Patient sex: M
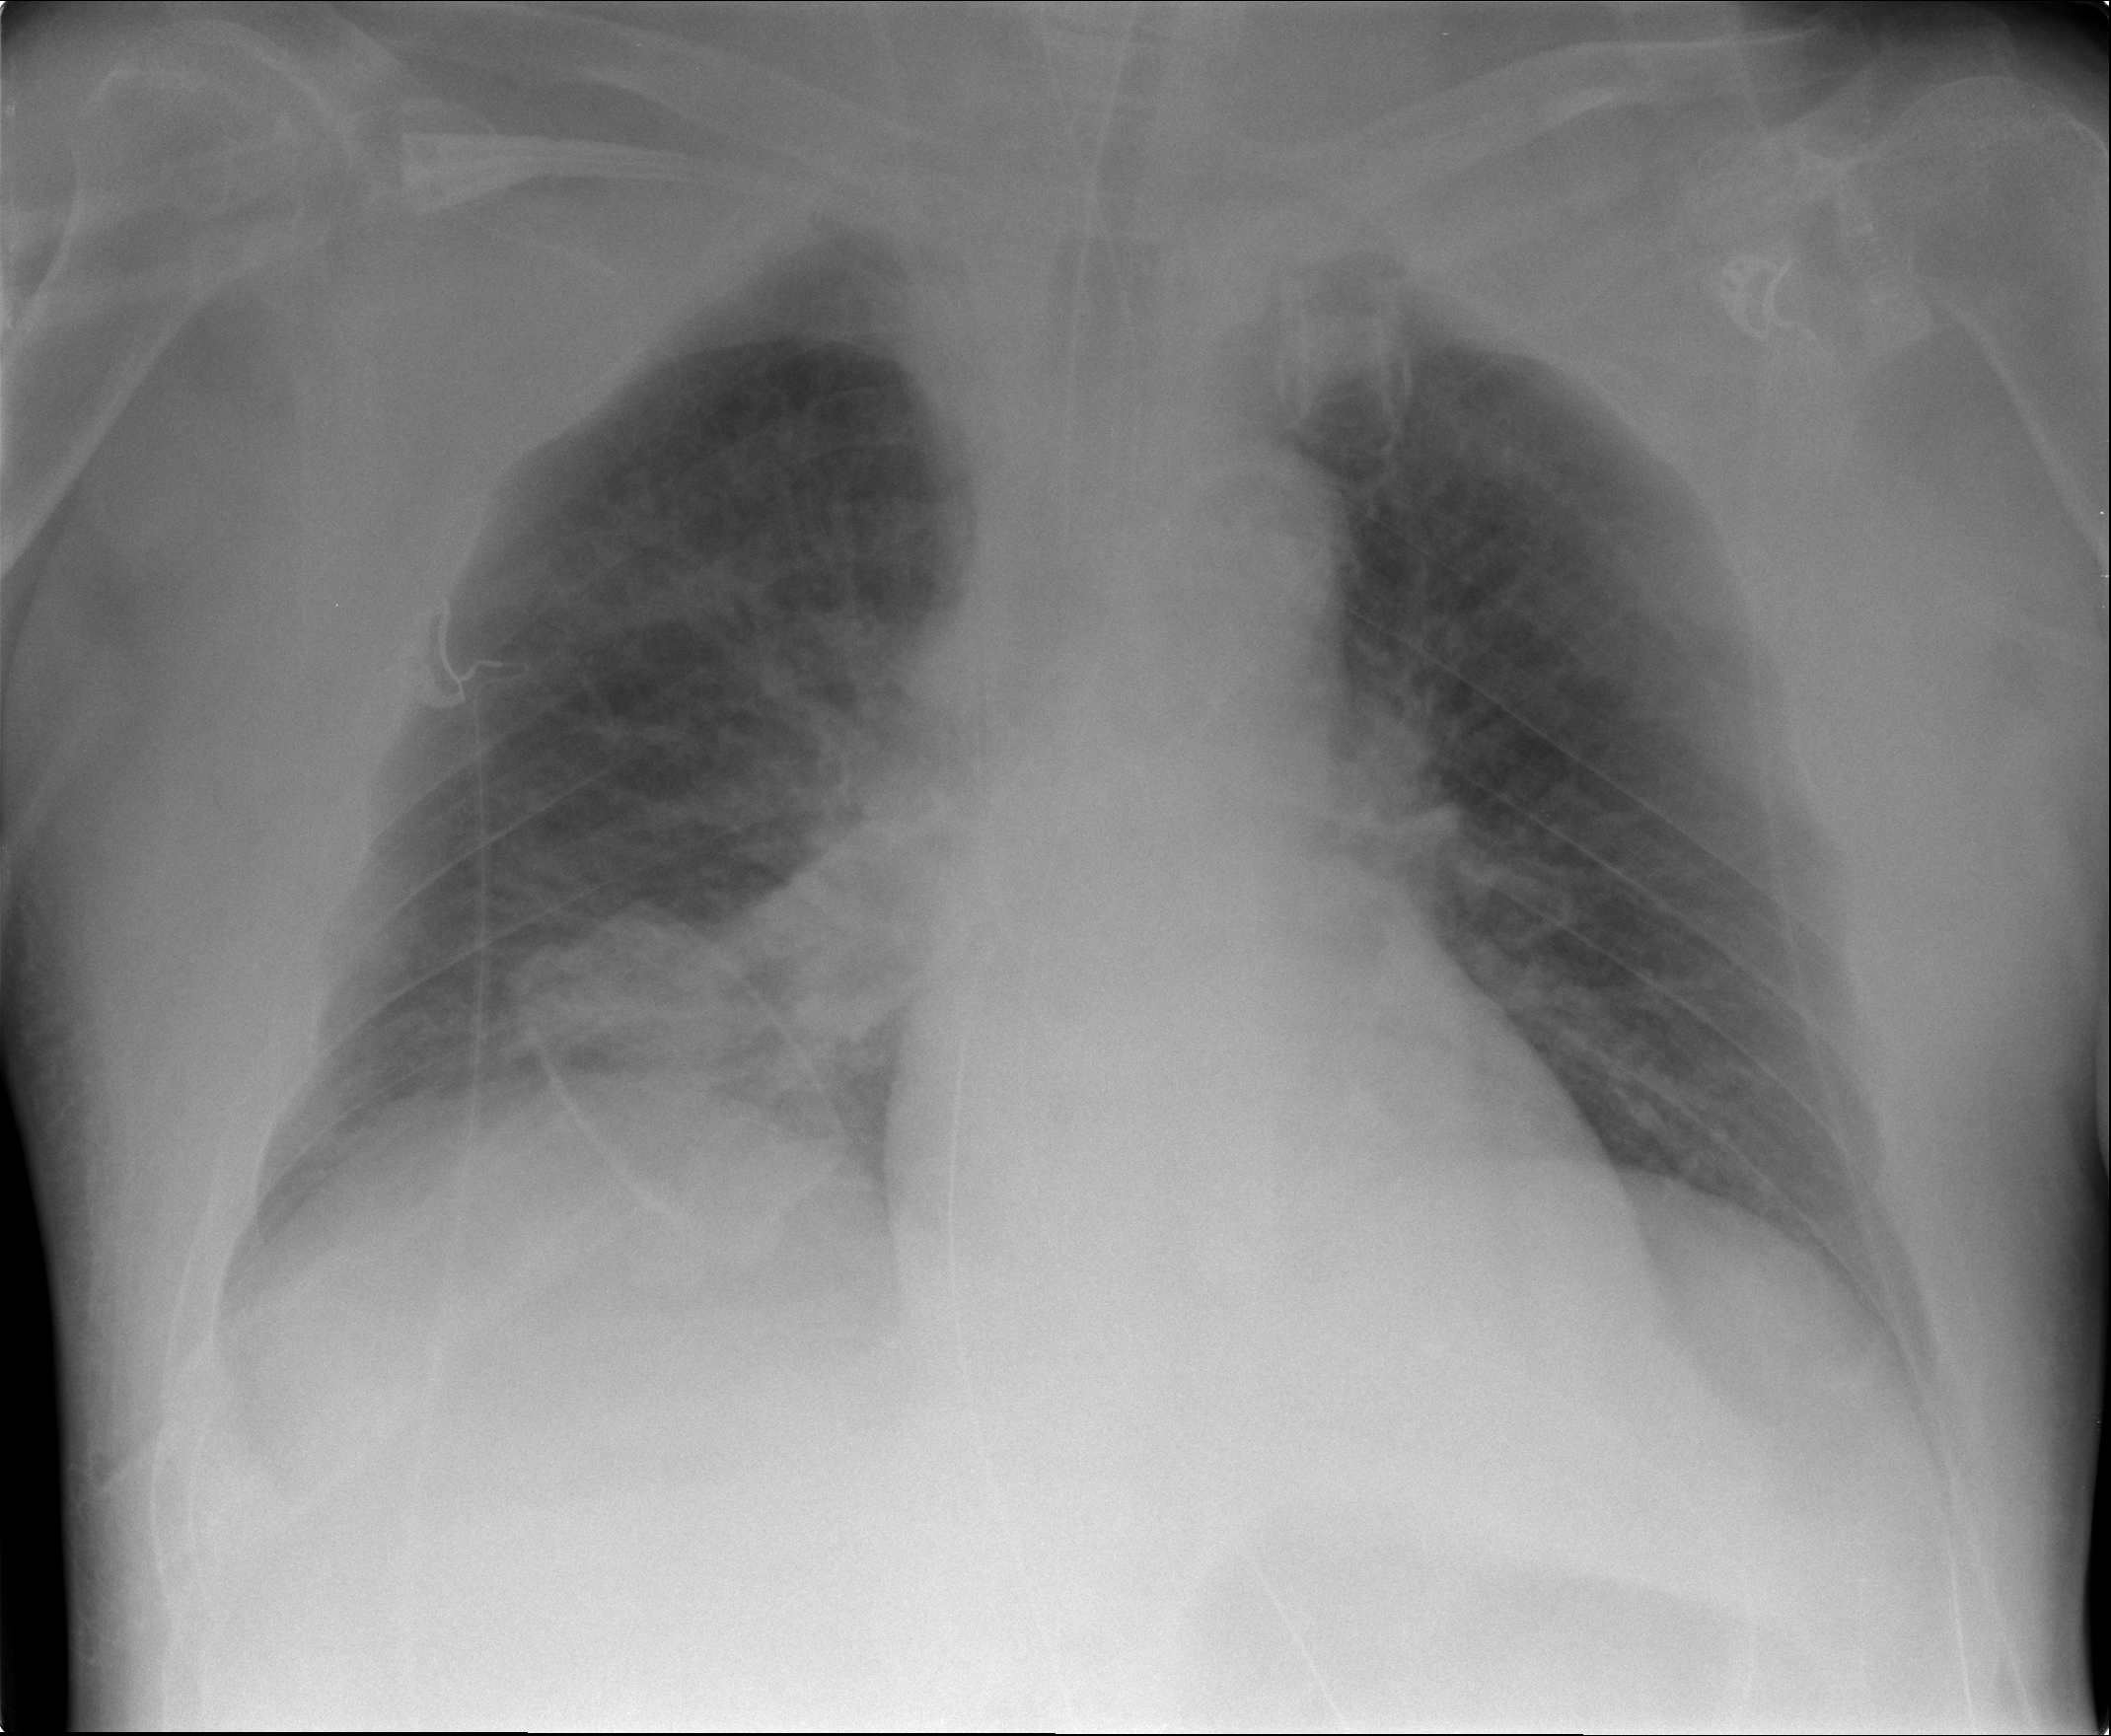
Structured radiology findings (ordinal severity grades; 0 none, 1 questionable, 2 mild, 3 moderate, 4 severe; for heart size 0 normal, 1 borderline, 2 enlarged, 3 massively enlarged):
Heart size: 0
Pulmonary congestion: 0
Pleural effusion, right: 0
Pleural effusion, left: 0
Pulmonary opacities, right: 3
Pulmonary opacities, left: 0
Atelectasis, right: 2
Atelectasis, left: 0